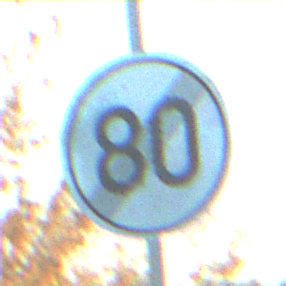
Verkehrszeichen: EndeGeschwindigkeit80
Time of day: SunriseSunset
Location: Outdoor (RoadRail)
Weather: PartlyCloudy
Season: NotSpecified
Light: Natural